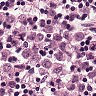
Metastatic tissue present: yes